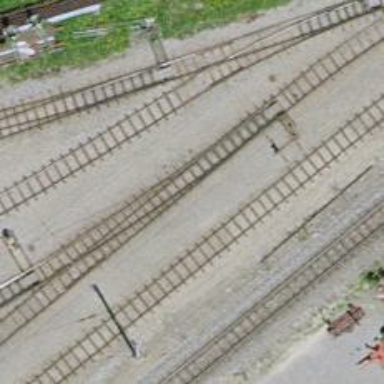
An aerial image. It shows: Narrow-gauge railway service yard with 1 track. The railway is electrified with contact line.